Question: I'm trying to create two trapezoids using CSS and have them overlay on top of one another. The problem is that when I use the clip-path attribute, it automatically masks the other div below it. Is there any way for me to create a background image similar to the attached image without using absolute positioning in my div elements?
An example of what I've done so far:
'''
.bg1 {
background-color: #ff0000;
padding: 100px 0;
clip-path: polygon(0 18%, 100% 0, 100% 90%, 0 100%);
}
.bg2 {
background-color: #3f3f3f;
padding: 100px 0;
clip-path: polygon(0 13%, 100% 0, 100% 100%, 0 100%);
}
'''
'''
<div class="bg1">
<div class="bg2">
<h1>Hello World</h1>
</div>
</div>
'''
Example:

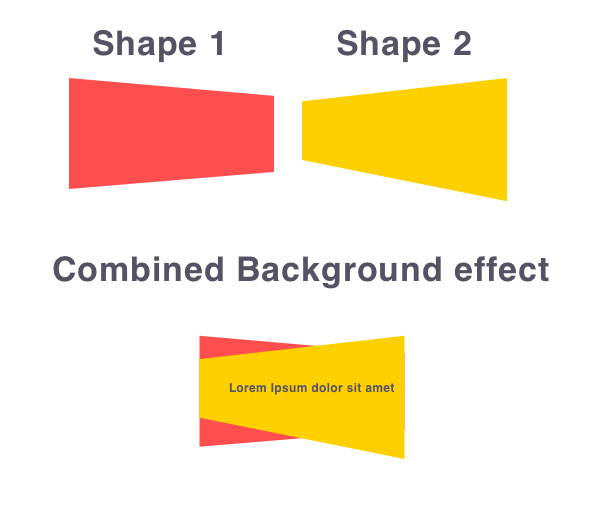
Answer: Use pseudo elements:
'''
.box::before,
.box::after {
content: "";
position: absolute;
z-index: -1;
top: 0;
left: 0;
right: 0;
bottom: 0;
background-color: #ff0000;
clip-path: polygon(0 0%, 100% 15%, 100% 85%, 0 100%);
}
.box::after {
background-color: #3f3f3f;
transform: scaleX(-1); /* the shape is the same so I simple invert it but you can apply another clip-path here */
}
.box {
padding:50px;
display:inline-block;
position:relative;
}
'''
'''
<div class="box">
<h1>Hello World</h1>
</div>
'''
You can also do it without pseudo element:
'''
.box {
--v:15%;
padding:50px;
margin:5px;
display:inline-block;
clip-path: polygon(0 0, 50% var(--v), 100% 0, 100% 100%, 50% calc(100% - var(--v)), 0 100%);
background:
linear-gradient(to top left,transparent 48%,red 50%) top -1px left 0,
linear-gradient(to bottom left,transparent 48%,red 50%) bottom -1px left 0,
#3f3f3f;
background-size:100% calc(2*var(--v));
background-repeat:no-repeat;
}
'''
'''
<div class="box">
<h1>Hello World</h1>
</div>
<div class="box" style="--v:10%">
<h1>Hello World</h1>
</div>
<div class="box" style="--v:5%">
<h1>Hello World</h1>
</div>
'''